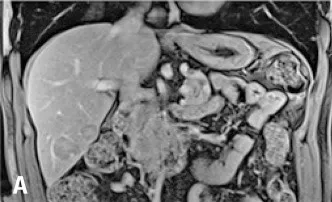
Upper abdomen magnetic resonance, T1-weighted with fat saturation after contrast, in portal phase, coronal section. (A) Two viable nodules in segment VI of the right hepatic lobe (arrows).
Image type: radiology (mri)